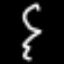
Label: squiggle